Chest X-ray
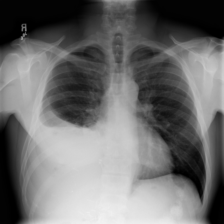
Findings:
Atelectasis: negative
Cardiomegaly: negative
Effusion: positive
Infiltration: negative
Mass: negative
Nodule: negative
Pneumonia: negative
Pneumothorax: negative
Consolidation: negative
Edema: negative
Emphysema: negative
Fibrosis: negative
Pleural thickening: negative
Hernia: negative